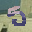
Label: 5